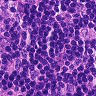
Metastatic tissue present: no